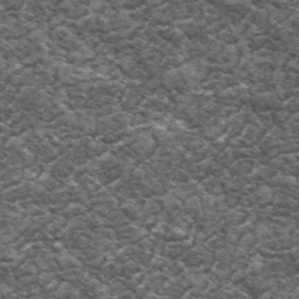
Label: frost